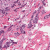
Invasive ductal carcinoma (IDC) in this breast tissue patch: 1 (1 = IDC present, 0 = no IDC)